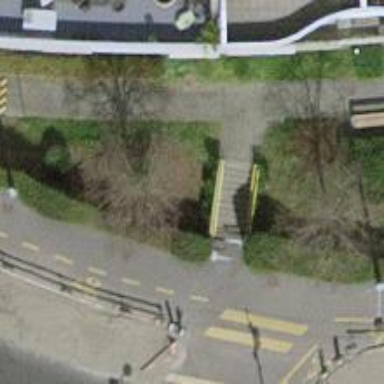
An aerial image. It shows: Set of concrete steps.